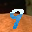
Label: 9